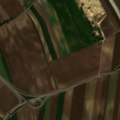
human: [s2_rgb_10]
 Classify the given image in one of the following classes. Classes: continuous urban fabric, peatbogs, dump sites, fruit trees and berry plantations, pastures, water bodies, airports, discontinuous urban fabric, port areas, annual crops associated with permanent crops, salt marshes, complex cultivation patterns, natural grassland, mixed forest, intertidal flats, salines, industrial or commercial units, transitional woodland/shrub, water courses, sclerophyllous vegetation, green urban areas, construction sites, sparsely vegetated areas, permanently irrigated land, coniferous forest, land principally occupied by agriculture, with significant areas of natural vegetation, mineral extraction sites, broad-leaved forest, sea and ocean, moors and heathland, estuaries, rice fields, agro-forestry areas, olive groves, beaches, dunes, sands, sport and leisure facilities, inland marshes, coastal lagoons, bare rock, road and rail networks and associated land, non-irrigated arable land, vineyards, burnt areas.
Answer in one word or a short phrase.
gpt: non-irrigated arable land, land principally occupied by agriculture, with significant areas of natural vegetation